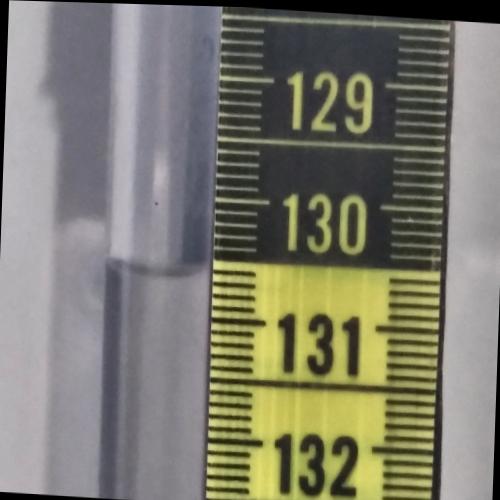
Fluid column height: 130.7 cm